Field crop: maize
Growth stage: 2
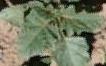
Species: datura